Question: I am using 'django-userena' inside a Django 1.5.1 project.
I am implementing the user thing of the website, so basically 'django-userena' does it just fine. However I noticed that the 'EditProfileForm' contains 2 extra fields:
- -

As in the documentation, I used 'userena.models.UserenaBaseProfile' in my own model 'accounts.models.Profile'. It inherits 'UserenaBaseProfile' as well as 'BaseHuman' a class of mine.
From the bottom to the top:
- 'accounts.models.Profile'- 'userena.models.UserenaBaseProfile'- 'helpers.models.BaseHuman'- 'EditProfileForm'
# Issue
---
So I thougt at first that creating a 'EditProfileFormExtra' would overwrite those 2 extra fields, but I cannot even add extra fields like in <URL>.
Here are my URLs:
'''
# Admin URLs
urlpatterns = patterns('',
url(r'^admin/', include(admin.site.urls)),
)
# Userena URLs
urlpatterns += patterns('userena.views',
url(r'^^(?P<username>[\.\w-]+)/edit/$', 'profile_edit', {'edit_profile_form': EditProfileFormExtra}),
)
# Homemade URLs
urlpatterns += patterns('',
# ...
)
# Flatpage URLs
urlpatterns += patterns('django.contrib.flatpages.views',
# ...
)
'''
Having followed the documentation and applied it to 'userena.views.profile_edit', I don't see where my mistake(s) could be. I double checked the view, URL, and form names.
# Questions
---
1. Why are there 2 extra fields on the profile form ?
2. I cannot add extra fields to the profile form, why ?
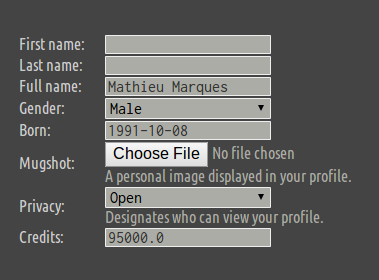
Answer: 1. First name and last name fields are sort of baked into the EditProfileForm. Have a look at the form class: https://github.com/bread-and-pepper/django-userena/blob/master/userena/forms.py It seems the easiest way you can get rid of these fields is to create your own form class rather than subclassing EditProfileForm.
2. I would need to see a snippet of your form code but there is no reason you can't add additional fields. If you go the route of creating your own form class, add the fields like in the F.A.Q. you linked to and you shouldn't have any issues.